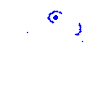
Particle: electron